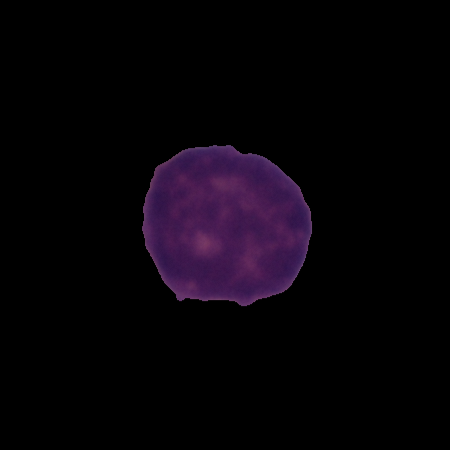
Label: cancer